Question: I have put an image in a div. Border top, right, left of the div are balanced and have the same distance from the image edges. But the border bottom intersects the border of the div and as you see, there is no space left between the image bottom edge and the div border. How should I fix it?

Here is my css code
'''
.thumbnail{
height: 230px;
width: 141px;
max-height: 198px;
max-width: 141px;
float: left;
overflow: hidden;
position: relative;
}
.thumbnail img {
height: 100px;
width: 141px;
overflow: hidden;
}
'''
And here is the HTML
'''
<div class="thumbnail">
<img style="opacity: 1;" src="http://localhost/wp/wp-content/uploads/2015/06/MV5BMTQ2NjA5MTA3NF5BMl5BanBnXkFtZTgwNDk1MDExMzE-203x300.jpg" class="attachment-170x212 wp-post-image" alt="MV5BMTQ2NjA5MTA3NF5BMl5BanBnXkFtZTgwNDk1MDExMzE" height="212" width="143">
</div>
'''
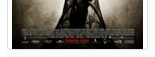
Answer: Try changing the 'width' and 'height' of the to '100%'.
<URL>
'''
.thumbnail img {
width: 100%;
height: 100%;
}
'''
the 'height="212" width="143"' in the image and 'overflow: hidden;' in the '.thumbnail img'.
'''
<img src="http://static.hdw.eweb4.com/media/wallpapers_dl/1/<PHONE>-beautiful-landscapes.jpg" alt="MV5BMTQ2NjA5MTA3NF5BMl5BanBnXkFtZTgwNDk1MDExMzE" />
'''
Always end an 'img' tag with '/>'.
Hope it helps.